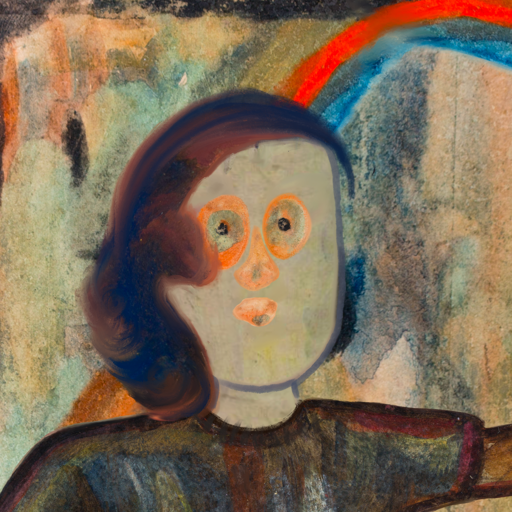
Background: Childish, Head And Neck Front: Hill_Girl, Face Front: Childish, Bust: Mosgoul, Hair Front: Mother_And_Son_Son, Head Accessory: Blank, Second Necklace: Blank, Necklace: In_The_Sun, Baby: Blank